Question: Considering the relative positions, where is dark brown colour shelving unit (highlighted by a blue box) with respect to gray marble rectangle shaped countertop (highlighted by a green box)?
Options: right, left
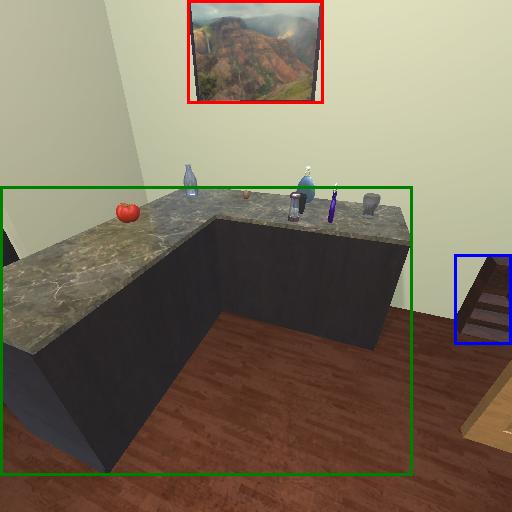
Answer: right